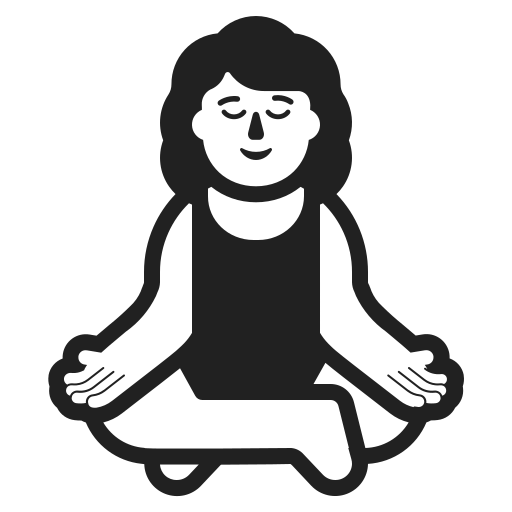
woman in lotus position high contrast default